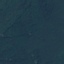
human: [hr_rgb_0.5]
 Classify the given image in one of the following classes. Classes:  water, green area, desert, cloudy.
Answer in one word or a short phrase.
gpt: green area